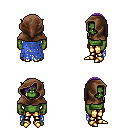
a pixel art fantasy rpg character, male body template, orc, green skin, blue tattered cape, gold greaves, purple long bangs hairstyle, cloth hood, gold boots, four views (front, back, left, right), 2x2 character sprite sheet, small pixel art, hard edges, no anti-aliasing